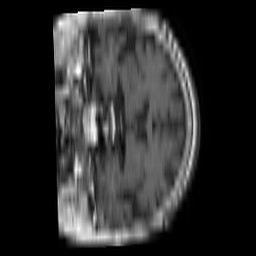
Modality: T1w
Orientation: coronal
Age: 73
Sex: female
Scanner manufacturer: philips
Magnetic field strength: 1.5 T
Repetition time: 0.6779 s
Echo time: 0.015 s